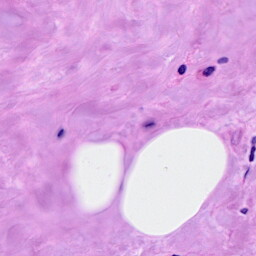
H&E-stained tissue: Breast